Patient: sex F, age 66
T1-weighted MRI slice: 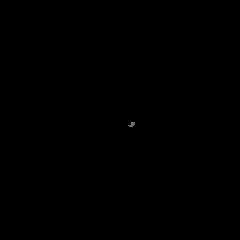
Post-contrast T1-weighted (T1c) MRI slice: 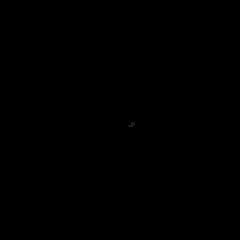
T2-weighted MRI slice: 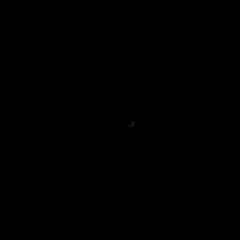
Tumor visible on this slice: no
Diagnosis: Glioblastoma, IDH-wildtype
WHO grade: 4